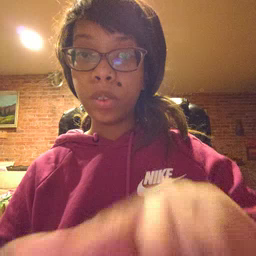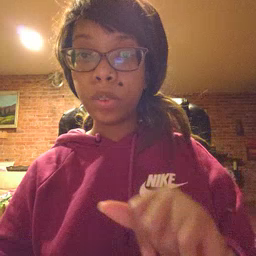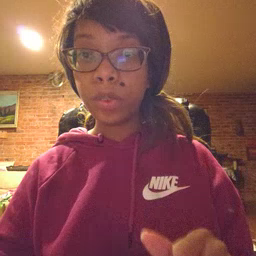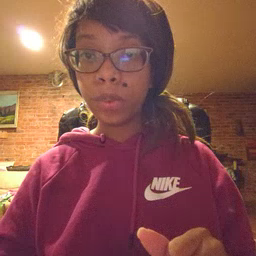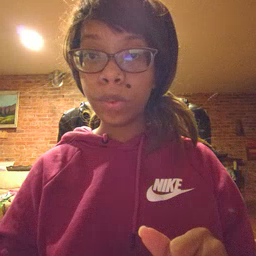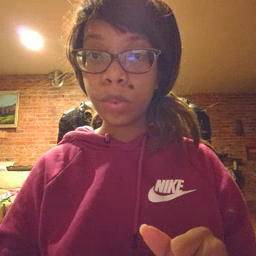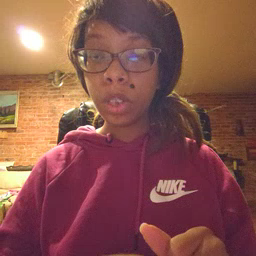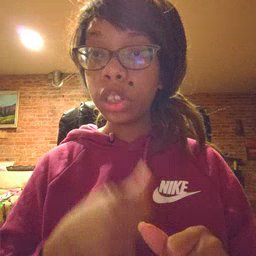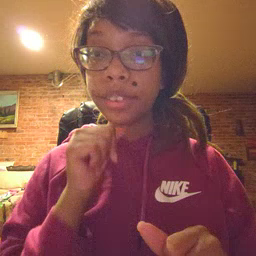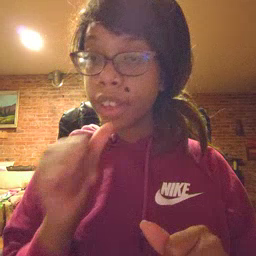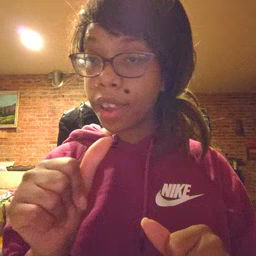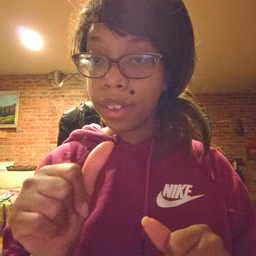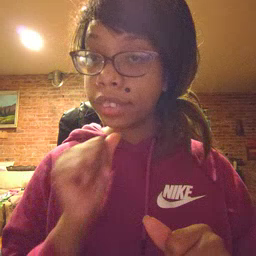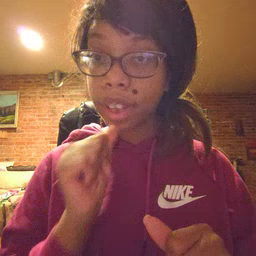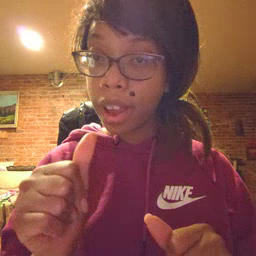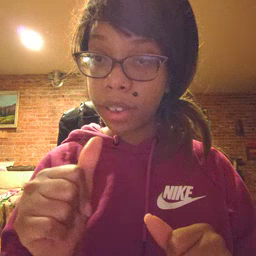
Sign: not